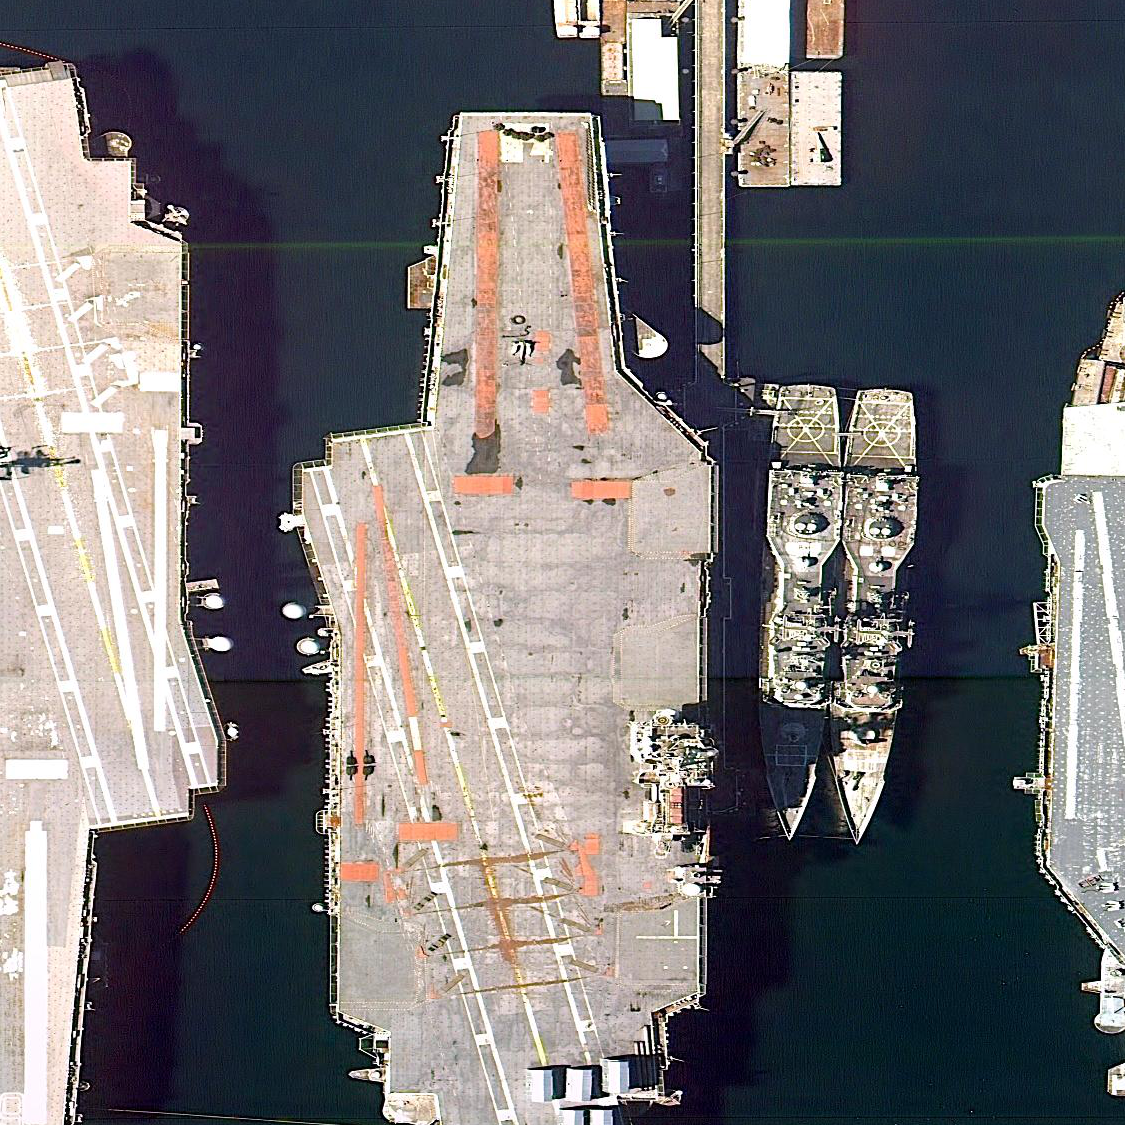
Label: aircraft_carrier